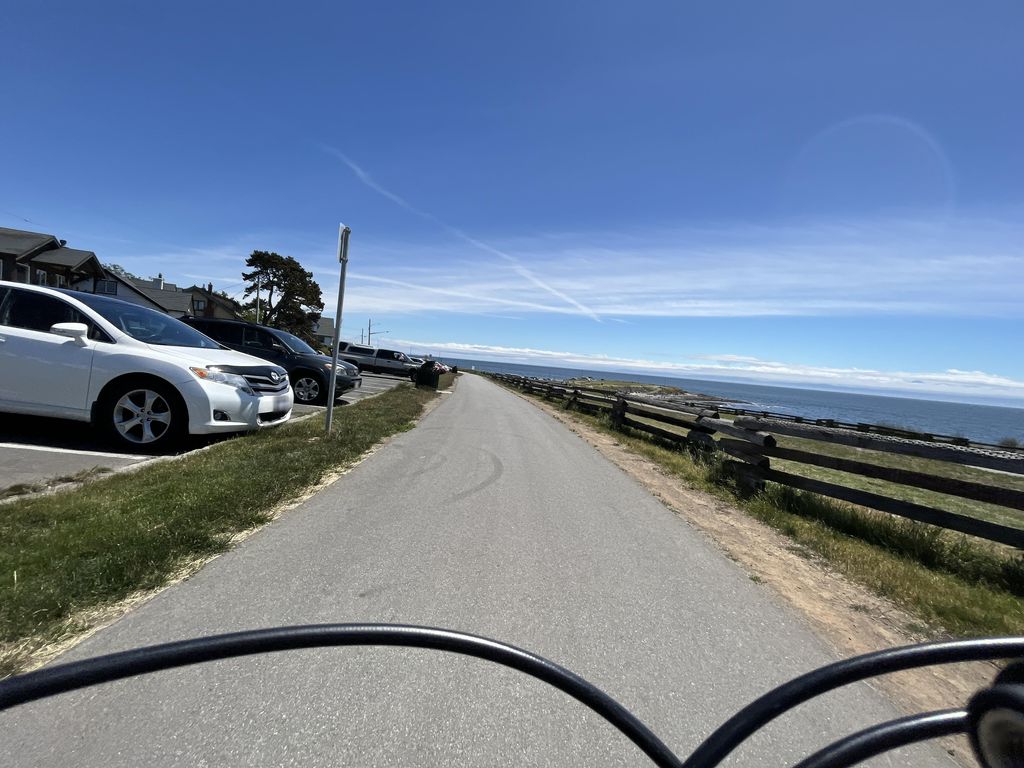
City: victoria